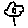
Label: flower